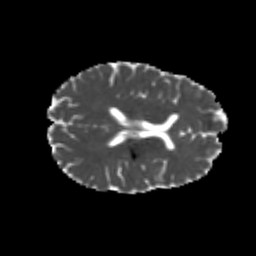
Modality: MD
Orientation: axial
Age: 22
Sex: female
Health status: healthy
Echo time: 0.074 s